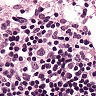
Metastatic tissue present: no